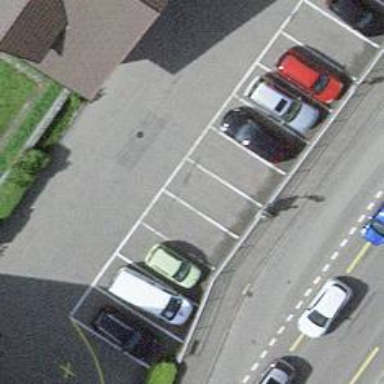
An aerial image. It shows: Bus stop with platform for public transport.